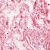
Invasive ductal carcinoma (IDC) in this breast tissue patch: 0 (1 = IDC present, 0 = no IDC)